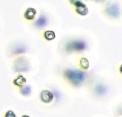
Label: Phaeocystis